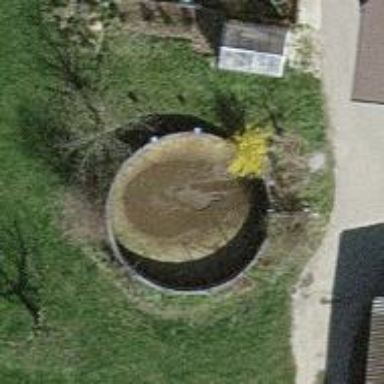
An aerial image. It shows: Storage tank that is man-made.